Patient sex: M
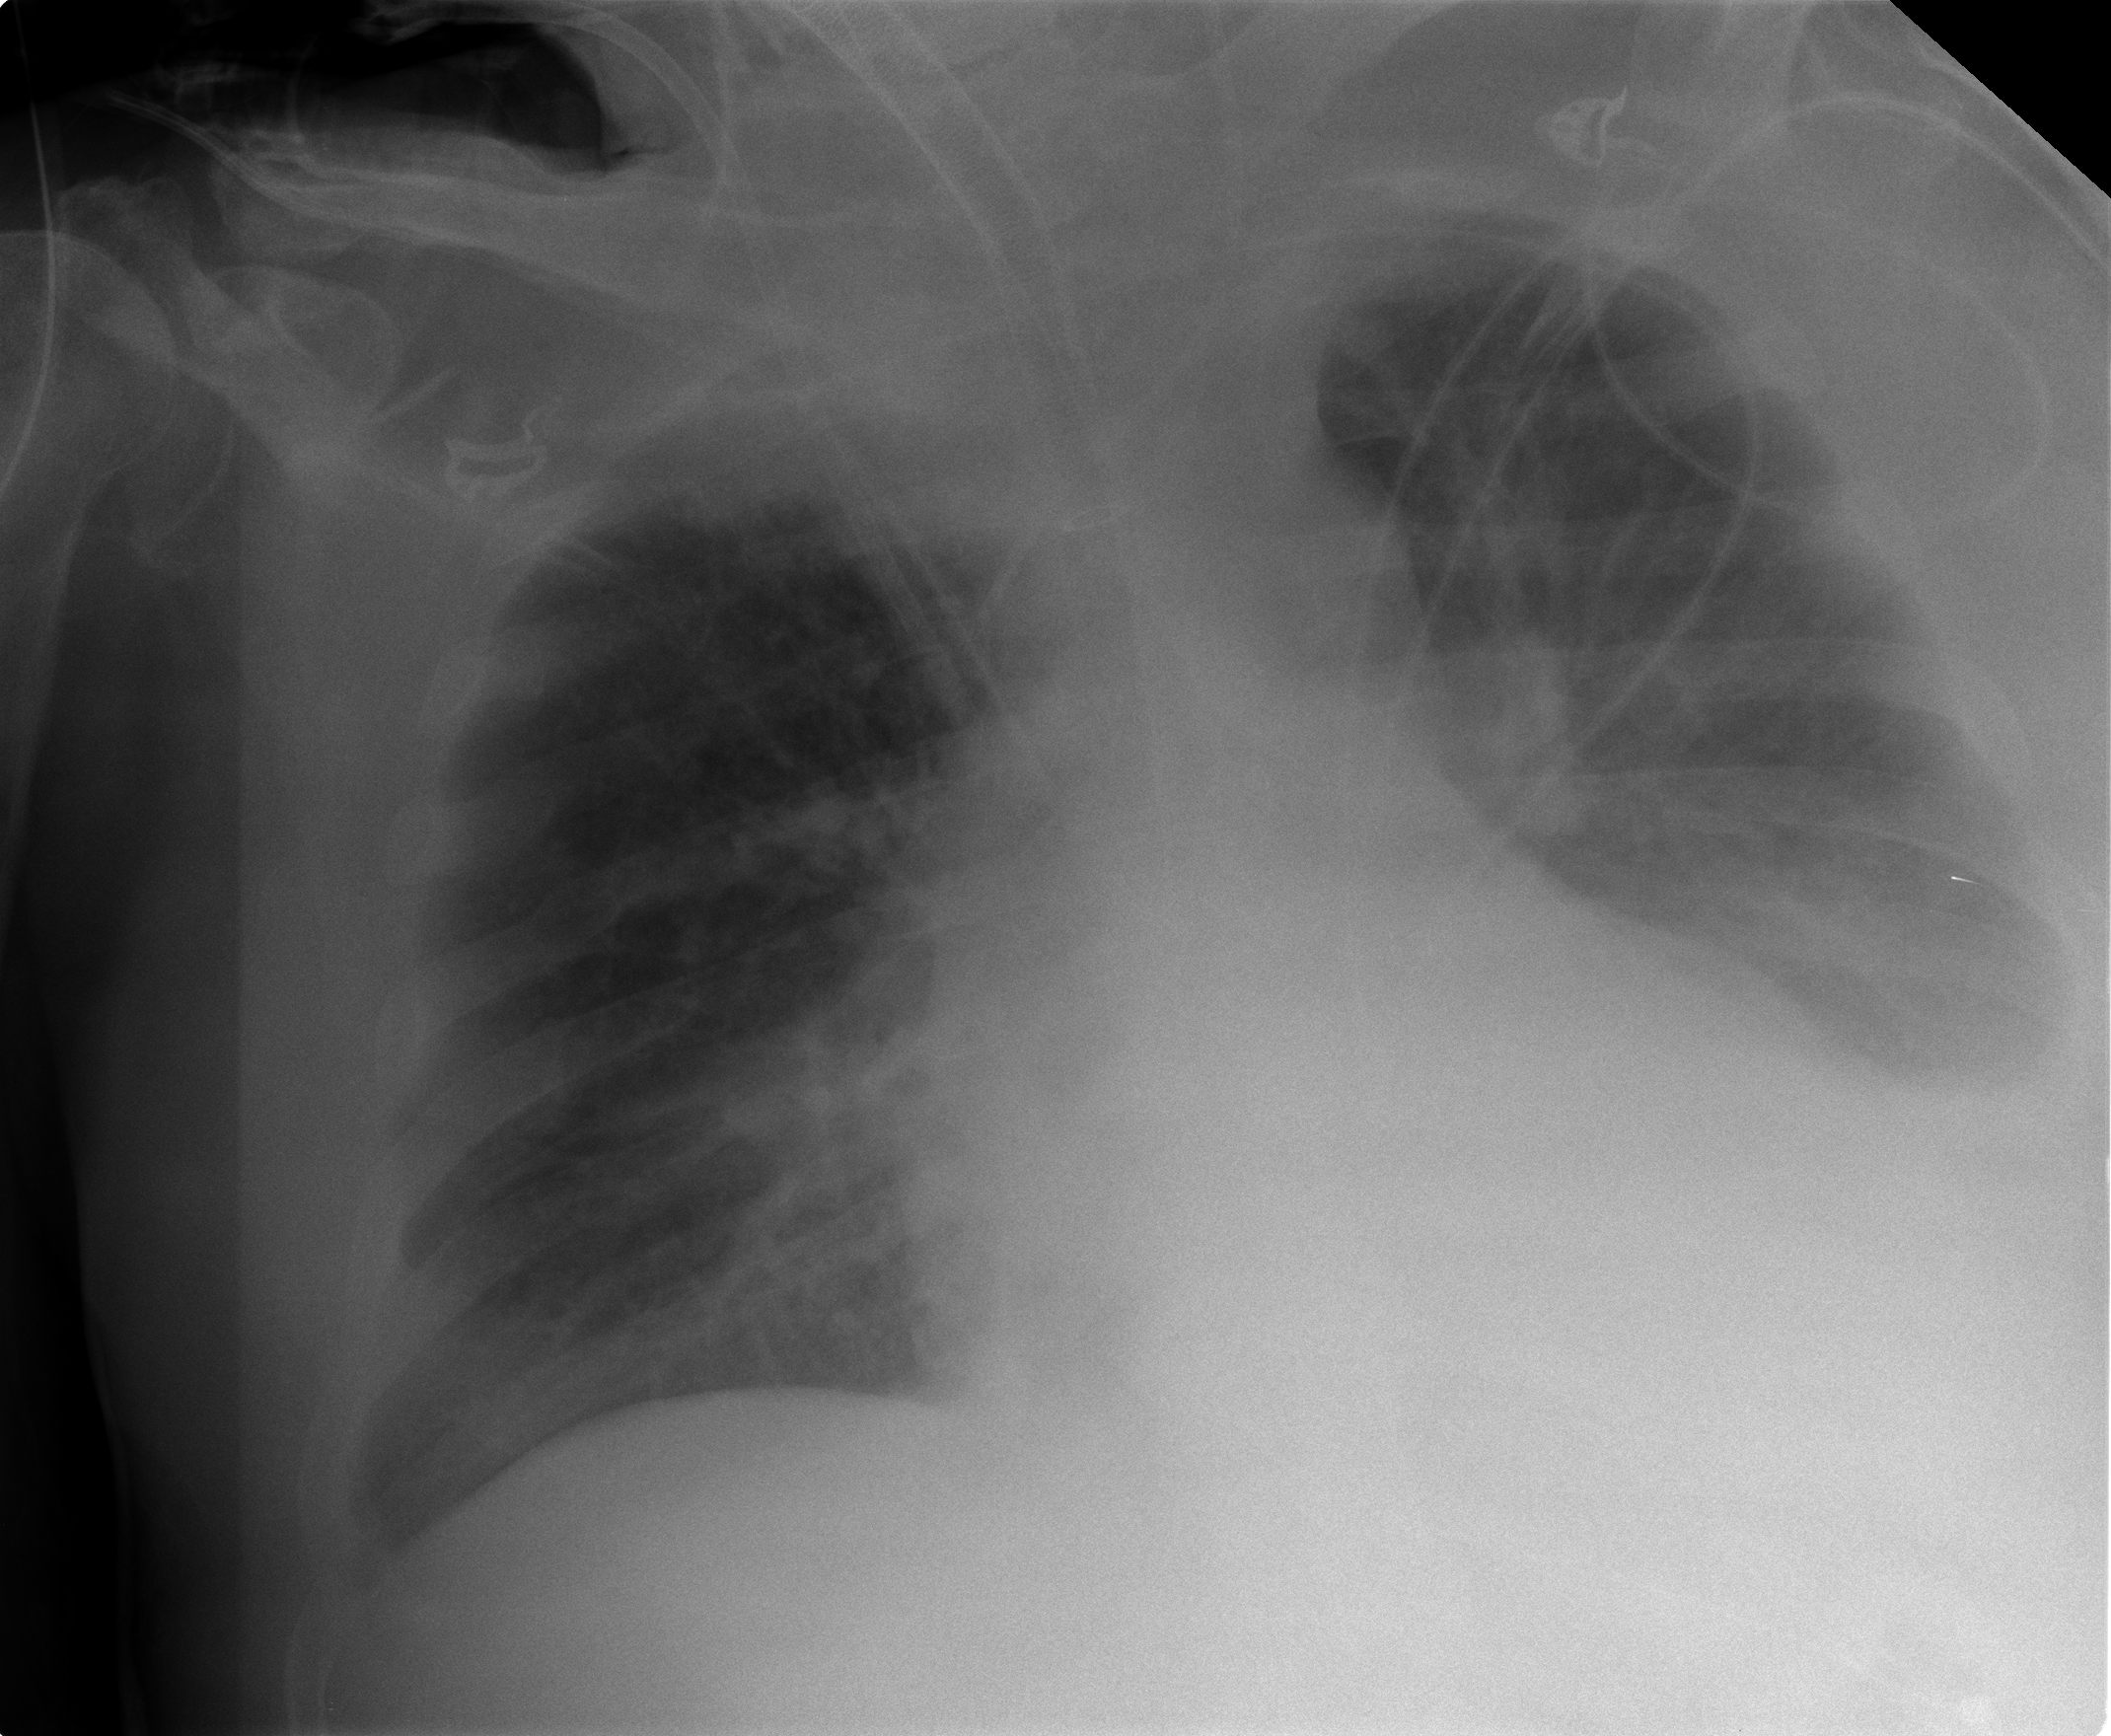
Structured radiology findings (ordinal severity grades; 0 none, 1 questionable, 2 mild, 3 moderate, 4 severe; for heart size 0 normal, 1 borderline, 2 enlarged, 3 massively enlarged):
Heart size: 2
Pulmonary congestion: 1
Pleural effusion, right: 1
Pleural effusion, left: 2
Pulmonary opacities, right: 0
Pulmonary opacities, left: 0
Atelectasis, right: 1
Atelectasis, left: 3